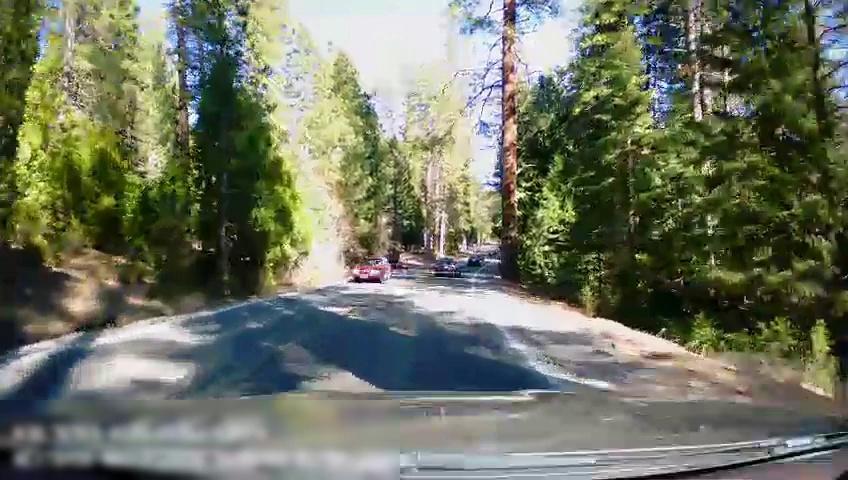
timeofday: Day
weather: Sunny
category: Drivable Space
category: Vehicles | Car
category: Vehicles | Car
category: Vehicles | Car
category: Lanes | Opposite Lane
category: Lanes | Current Lane